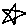
Label: star